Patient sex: F
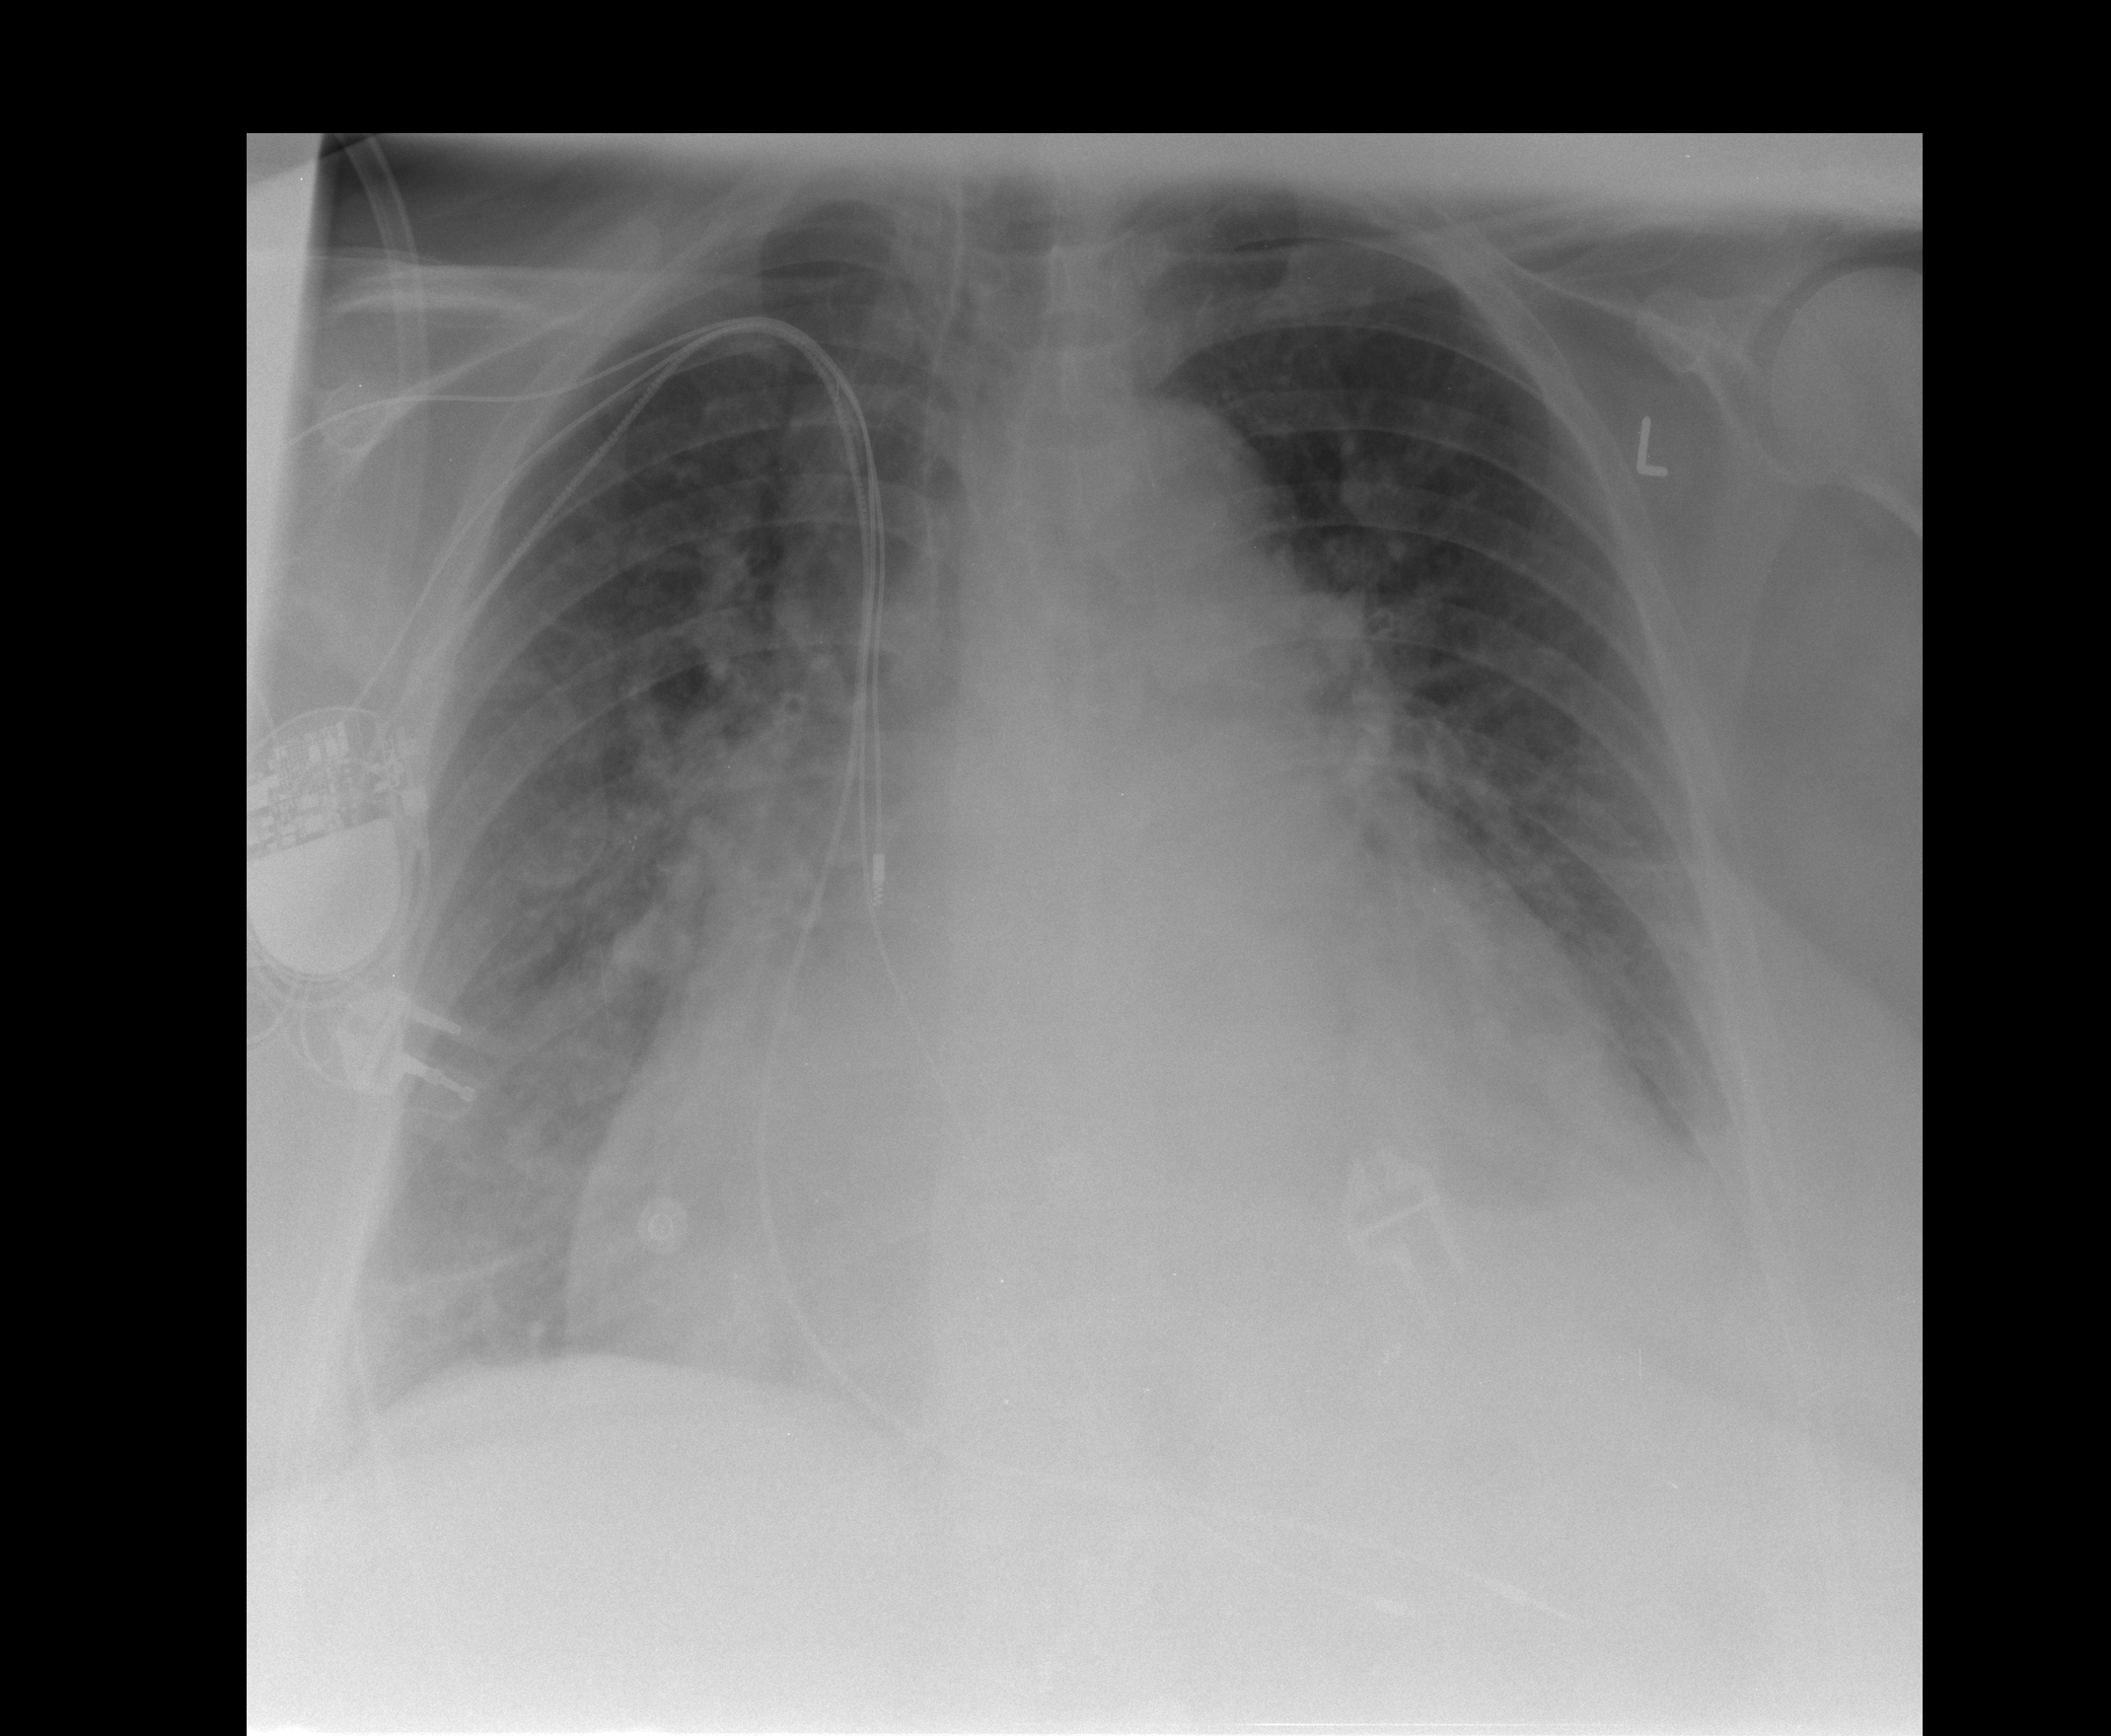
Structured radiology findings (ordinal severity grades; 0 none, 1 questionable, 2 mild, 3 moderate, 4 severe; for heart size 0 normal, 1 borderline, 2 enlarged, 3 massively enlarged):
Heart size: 3
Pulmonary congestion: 3
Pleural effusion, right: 0
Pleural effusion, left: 2
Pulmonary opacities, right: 1
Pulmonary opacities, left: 0
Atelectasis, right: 0
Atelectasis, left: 2